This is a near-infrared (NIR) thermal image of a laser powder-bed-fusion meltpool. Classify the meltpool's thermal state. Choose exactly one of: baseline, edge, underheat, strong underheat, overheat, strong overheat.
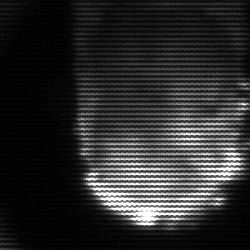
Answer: baseline